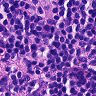
Metastatic tissue present: no